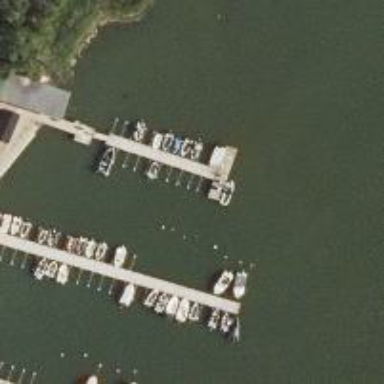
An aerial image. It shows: Pier with mooring facilities.